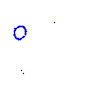
Particle: proton